Field crop: maize
Growth stage: 2
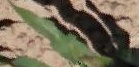
Species: maize